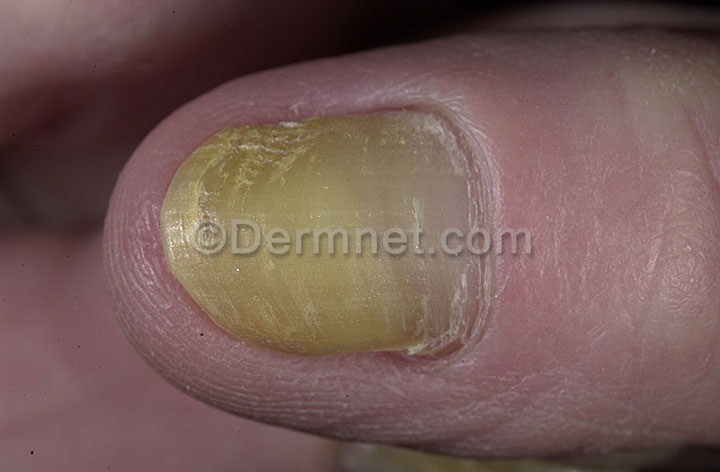
Disease: Nail Fungus and other Nail Disease